Question: lets say I have a data.table with columns A, B and C
I'd like to write a function that applies a filter (for example A>1) but "A" needs to be dynamic (the function's parameter) so if I inform A, it does A>1; If I inform B, it does B>1 and so on... (A and B always being the columns names, of course)
Example:
Lets say my data is bellow, I'd like to do "A==1" and it would return the green line, or do "B==1 & C==1" and return the blue line.

Can this be done?
thanks
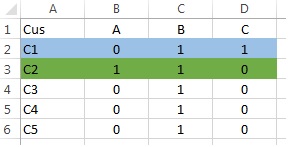
Answer: If your data is
'''
a <- c(1:9)
b <- c(10:18)
# create a data.frame
df <- data.frame(a,b)
# or a data.table
dt <- data.table(a,b)
'''
you can store your condition(s) in a variable 'x'
'''
x <- quote(a >= 3)
'''
and filter the data.frame using 'dplyr' (subsetting with [] won't work)
'''
library(dplyr)
filter(df, x)
'''
or using 'data.table' as suggested by @Frank
'''
library(data.table)
dt[eval(x),]
'''